Interaction volume radius: 10 \u00c5
Interaction volume height: 25 \u00c5
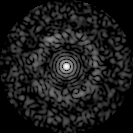
Disorder parameter: 0.8521